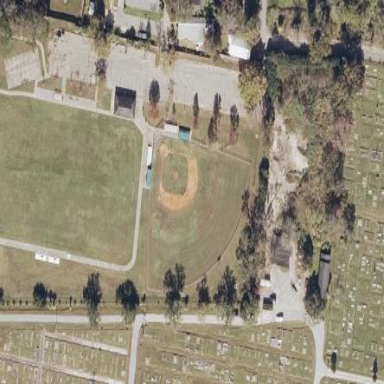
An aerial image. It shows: Baseball pitch for leisure land activities.